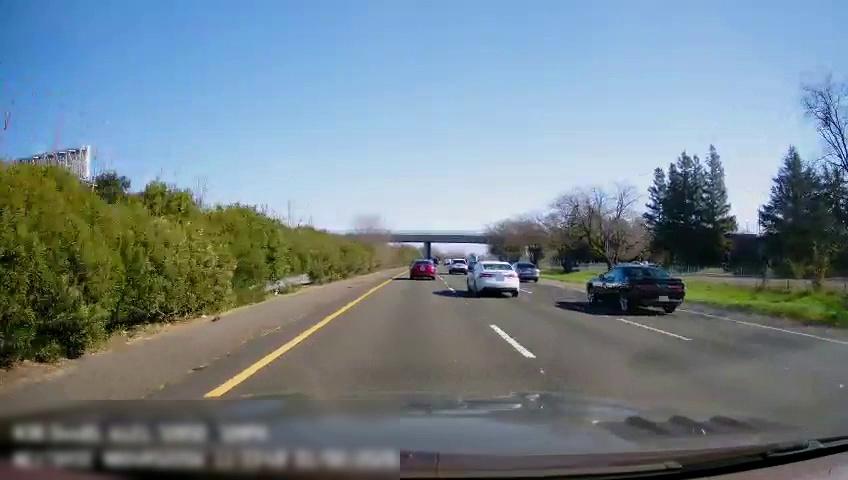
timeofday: Day
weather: Sunny
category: Drivable Space
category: Vehicles | Car
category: Vehicles | Car
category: Vehicles | Car
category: Vehicles | Car
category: Vehicles | Car
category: Lanes | Current Lane
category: Lanes | Current Lane
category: Lanes | Alternate Lane
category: Lanes | Alternate Lane